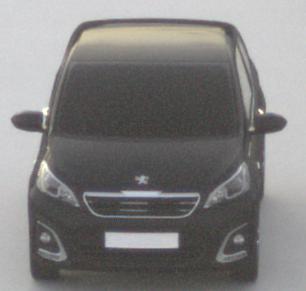
Make: Peugeot
Model: 108 1.0 VTi 68
Detailed model: 108
Model produced from: 2015/03
Model produced until: 2016/10
Doors: 3
Color: black
Road condition: dry road
Daytime: sunrise or sunset
Contrast: low contrast